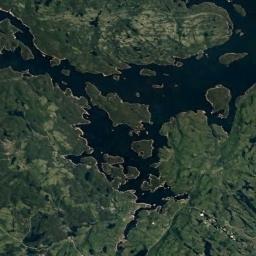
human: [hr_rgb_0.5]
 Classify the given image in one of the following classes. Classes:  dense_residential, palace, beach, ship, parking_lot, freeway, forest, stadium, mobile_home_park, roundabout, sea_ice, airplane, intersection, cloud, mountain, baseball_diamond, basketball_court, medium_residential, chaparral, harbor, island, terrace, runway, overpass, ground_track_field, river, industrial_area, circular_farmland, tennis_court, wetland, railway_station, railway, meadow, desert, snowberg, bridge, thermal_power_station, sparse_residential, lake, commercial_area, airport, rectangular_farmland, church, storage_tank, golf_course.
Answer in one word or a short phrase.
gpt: wetland